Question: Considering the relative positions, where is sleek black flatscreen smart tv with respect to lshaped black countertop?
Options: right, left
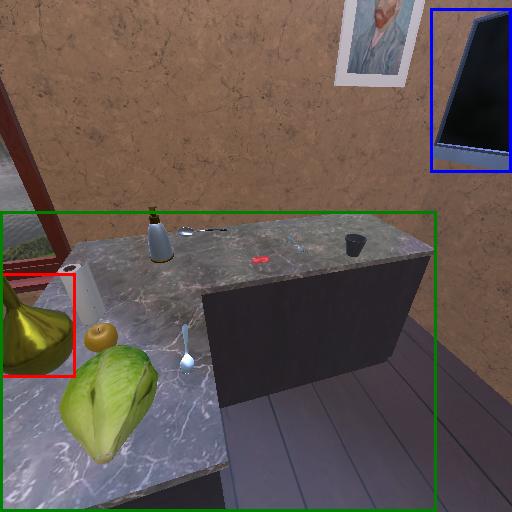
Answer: right